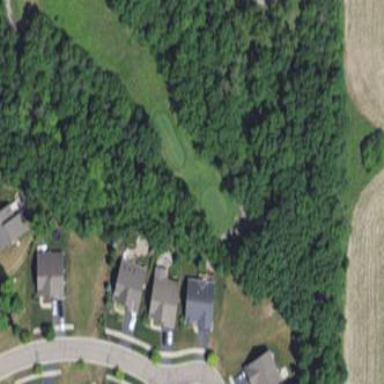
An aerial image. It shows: Rough grassy area used for golf.